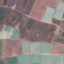
Land use / land cover: PermanentCrop